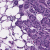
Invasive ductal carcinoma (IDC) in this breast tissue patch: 1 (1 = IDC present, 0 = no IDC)